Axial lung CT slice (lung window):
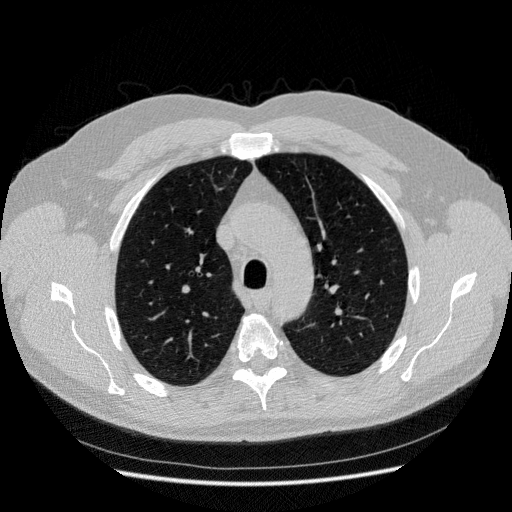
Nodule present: no